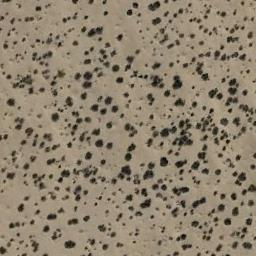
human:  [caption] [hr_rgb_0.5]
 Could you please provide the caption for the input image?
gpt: Many traces of cars driving in this desert can be seen .

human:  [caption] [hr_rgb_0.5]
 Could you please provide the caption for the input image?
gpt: Chaparral is evenly and densely distributed on the sand .

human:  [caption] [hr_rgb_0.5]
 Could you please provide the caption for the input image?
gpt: The chaparral is consist of many bushes on the desert .

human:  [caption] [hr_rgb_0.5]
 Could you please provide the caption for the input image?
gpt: A lot of small chaparrals grow in the desert .

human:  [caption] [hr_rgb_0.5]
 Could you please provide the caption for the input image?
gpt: The chaparral is not evenly distributed .